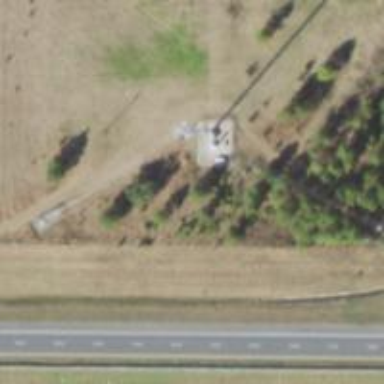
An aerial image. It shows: Man-made mast used for communication purposes.